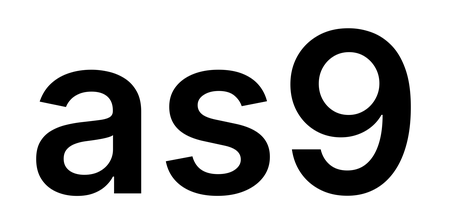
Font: Inter_SemiBold